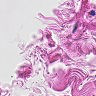
Metastatic tissue present: no